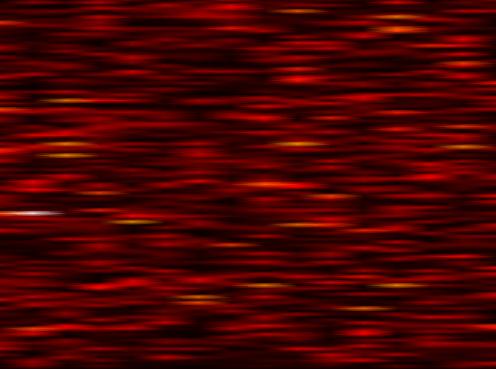
Label: WOLA